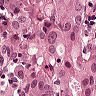
Metastatic tissue present: yes